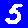
Digit: 5